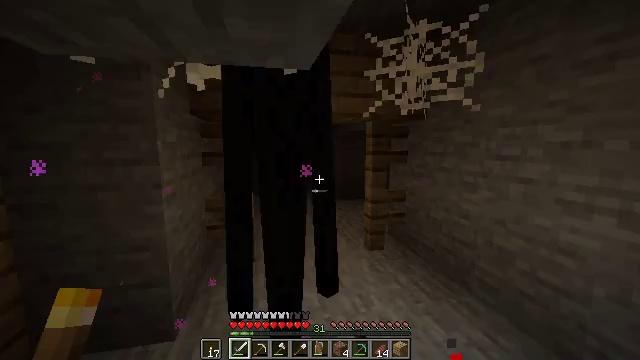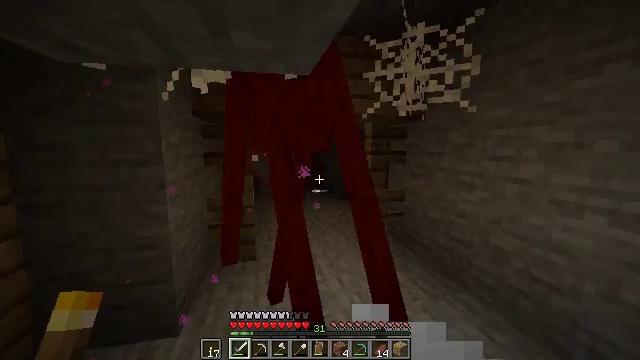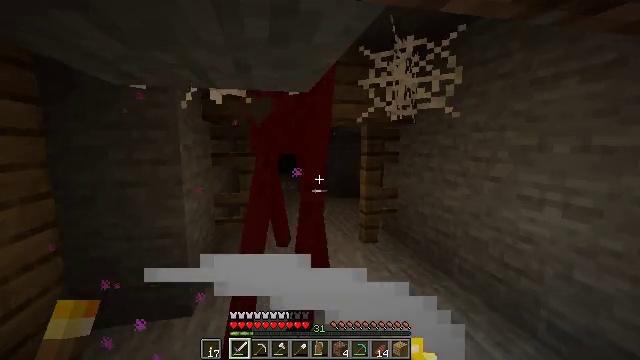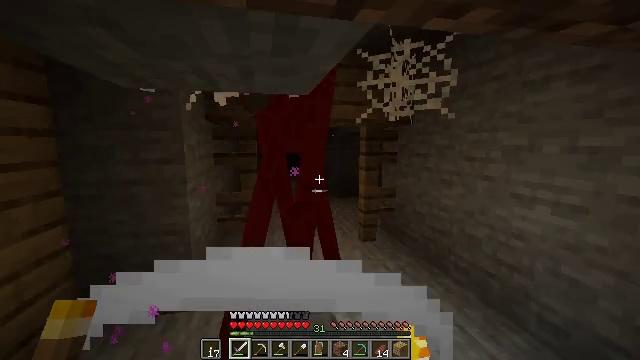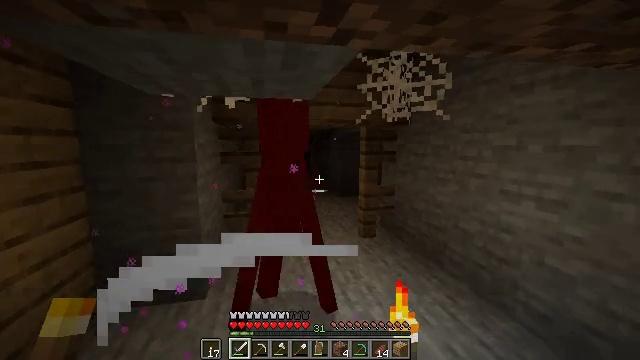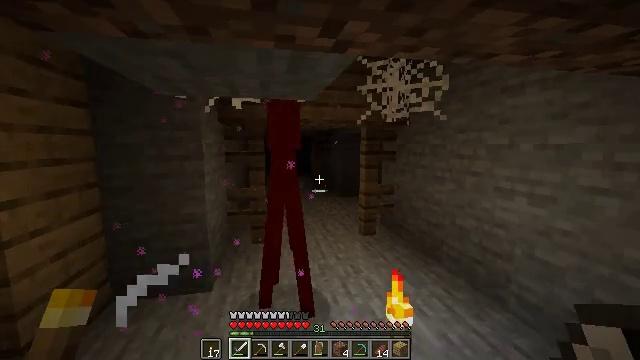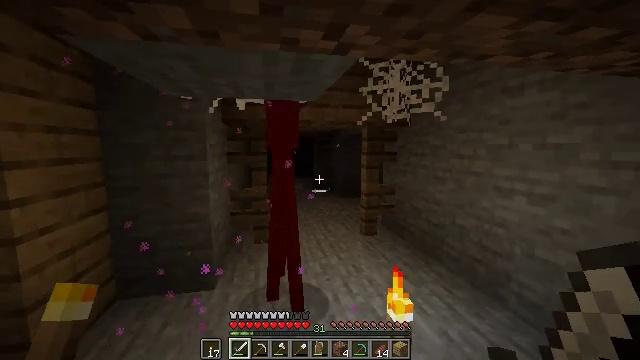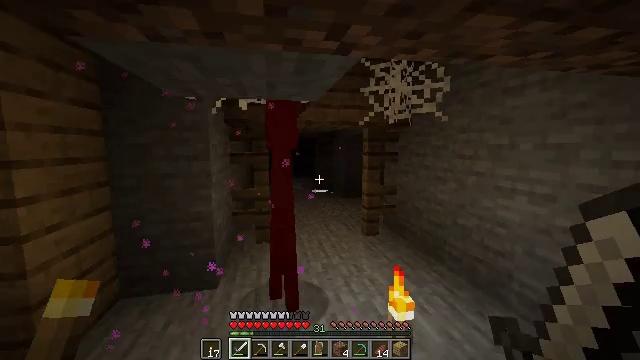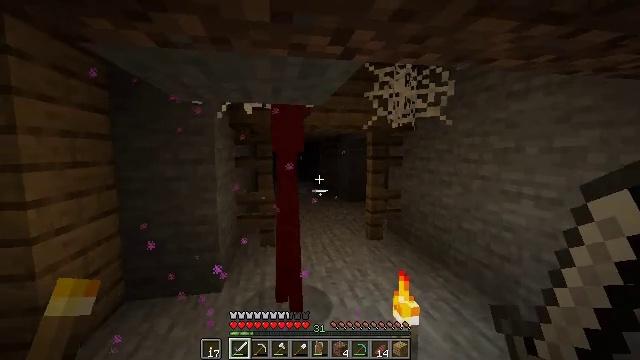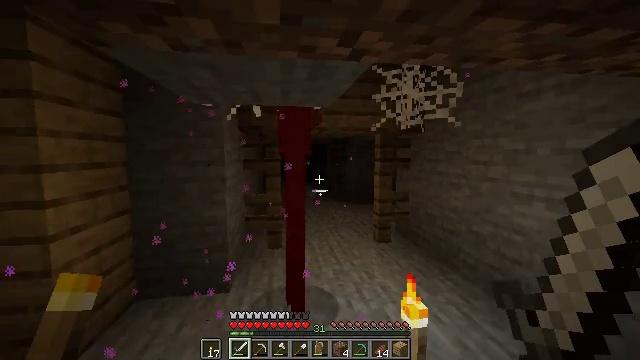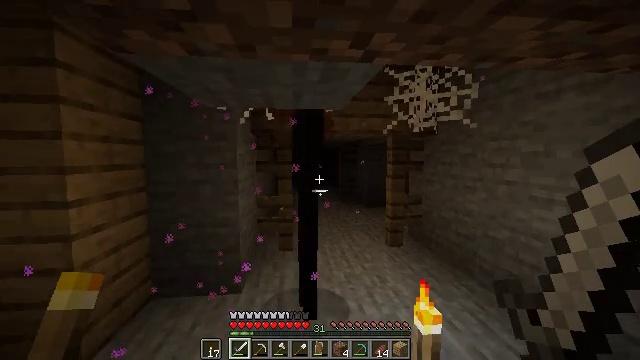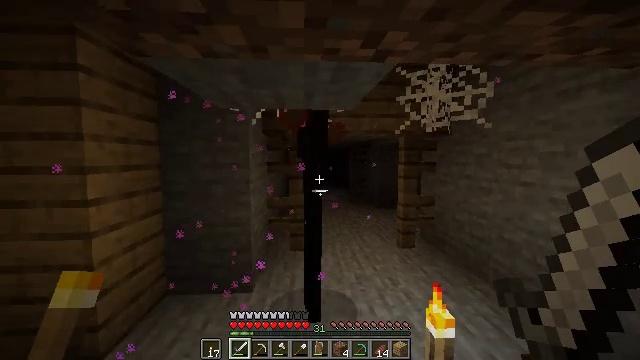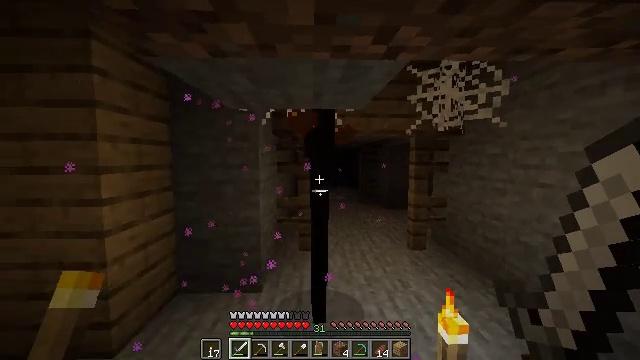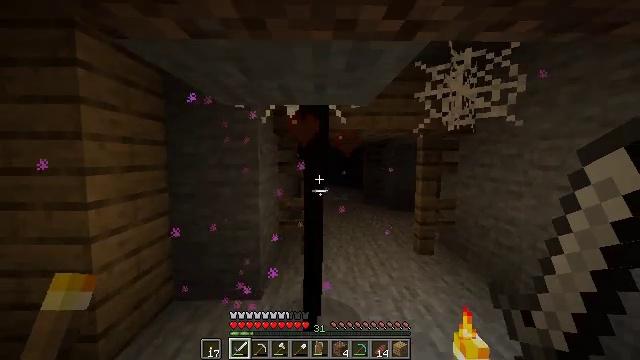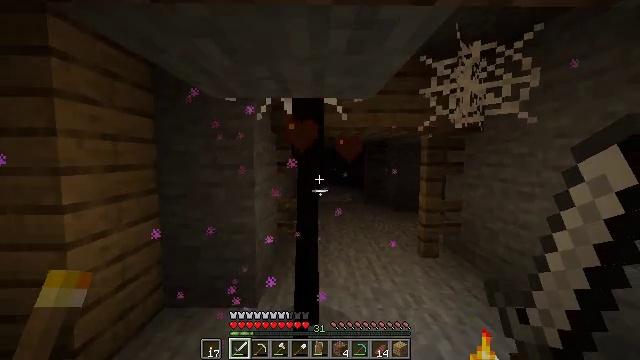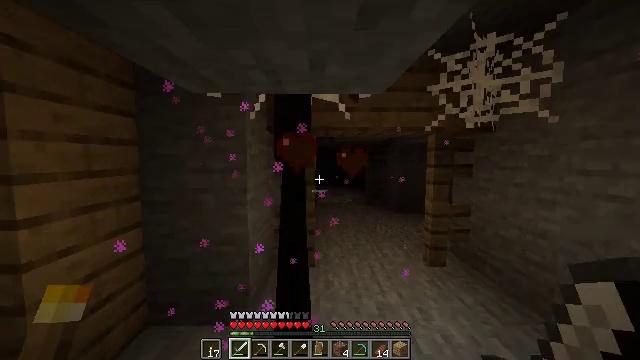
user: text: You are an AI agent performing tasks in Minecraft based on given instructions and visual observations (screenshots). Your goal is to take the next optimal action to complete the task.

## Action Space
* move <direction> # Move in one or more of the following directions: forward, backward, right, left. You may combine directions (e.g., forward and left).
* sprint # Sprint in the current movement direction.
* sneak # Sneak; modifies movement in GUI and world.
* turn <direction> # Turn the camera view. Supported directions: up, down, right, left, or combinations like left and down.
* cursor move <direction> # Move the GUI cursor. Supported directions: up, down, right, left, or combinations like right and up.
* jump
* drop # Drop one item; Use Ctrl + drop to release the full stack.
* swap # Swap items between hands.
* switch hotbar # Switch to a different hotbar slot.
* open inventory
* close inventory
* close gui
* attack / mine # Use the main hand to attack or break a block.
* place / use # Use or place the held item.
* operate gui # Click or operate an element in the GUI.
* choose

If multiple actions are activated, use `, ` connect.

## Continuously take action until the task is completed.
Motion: motion action
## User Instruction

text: Kill mobs.
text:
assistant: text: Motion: move back
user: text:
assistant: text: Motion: move back
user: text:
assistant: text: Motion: move back
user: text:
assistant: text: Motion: no_op
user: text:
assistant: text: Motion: no_op
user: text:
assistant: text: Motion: no_op
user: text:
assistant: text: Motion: no_op
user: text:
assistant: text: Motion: no_op
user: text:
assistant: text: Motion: turn left
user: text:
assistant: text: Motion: turn left
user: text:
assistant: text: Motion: turn left
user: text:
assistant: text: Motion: move forward, turn left
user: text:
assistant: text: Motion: move forward
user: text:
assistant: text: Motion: move forward
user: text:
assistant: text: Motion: move forward, attack / mine
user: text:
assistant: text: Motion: attack / mine
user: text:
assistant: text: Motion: attack / mine
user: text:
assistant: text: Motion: no_op
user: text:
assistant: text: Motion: no_op
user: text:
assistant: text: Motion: no_op